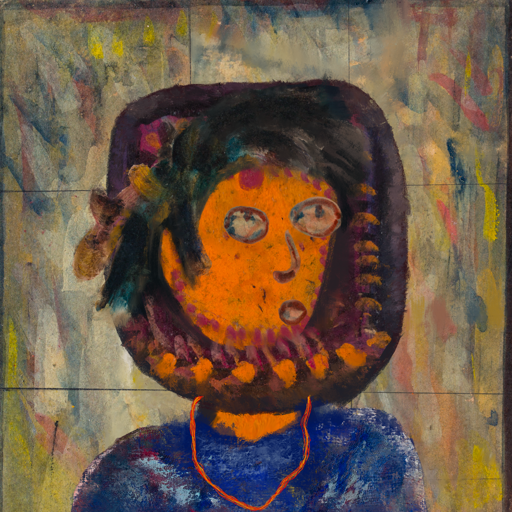
Background: GypsyMother, Head And Neck Side: Doll_w_Hair, Face Side: Orphan, Bust: Irani, Hair Side: Pipe, Head Accessory: Blank, Second Necklace: Gypsy_Mother_2, Necklace: Blank, Baby: Blank